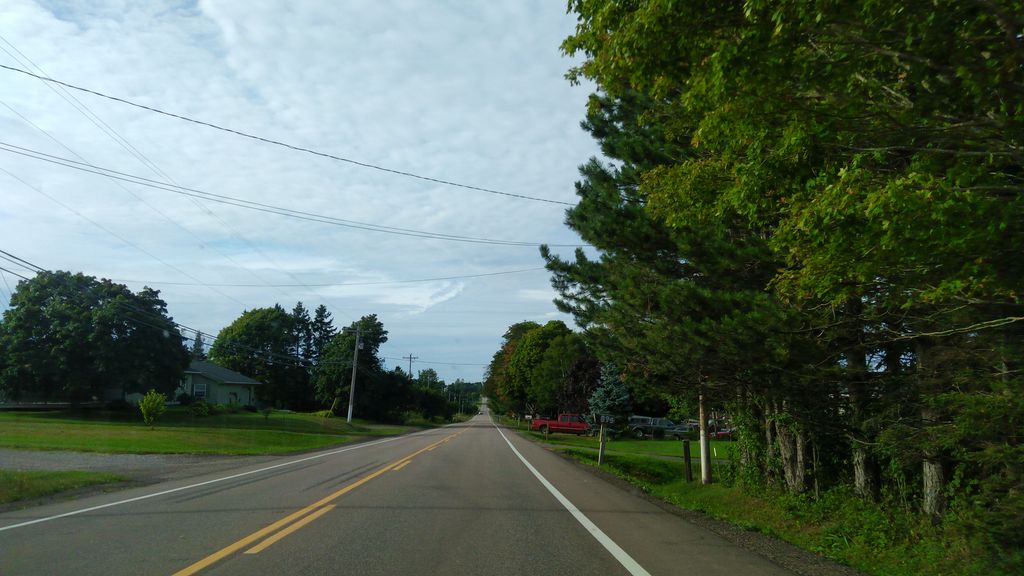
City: charlottetown